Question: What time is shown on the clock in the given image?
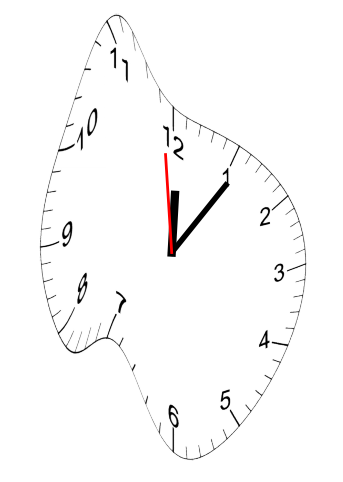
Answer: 12:05:59